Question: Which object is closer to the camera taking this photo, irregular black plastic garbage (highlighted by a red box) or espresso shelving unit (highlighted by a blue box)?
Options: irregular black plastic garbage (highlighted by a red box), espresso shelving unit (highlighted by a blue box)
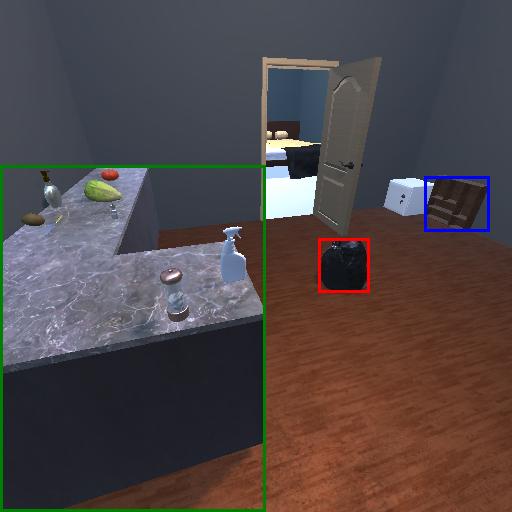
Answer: irregular black plastic garbage (highlighted by a red box)